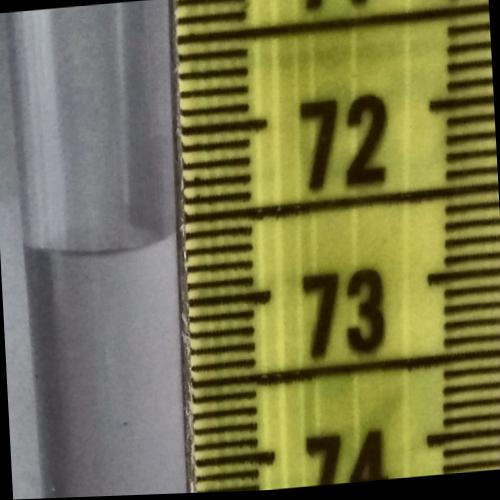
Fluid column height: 72.6 cm